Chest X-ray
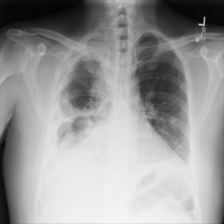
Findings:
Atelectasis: negative
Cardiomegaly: negative
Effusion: negative
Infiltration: positive
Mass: negative
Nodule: negative
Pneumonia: negative
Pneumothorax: negative
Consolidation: negative
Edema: negative
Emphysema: negative
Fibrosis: negative
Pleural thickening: positive
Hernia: negative